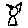
Label: cat